Interaction volume radius: 10 \u00c5
Interaction volume height: 20 \u00c5
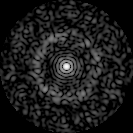
Disorder parameter: 0.8393